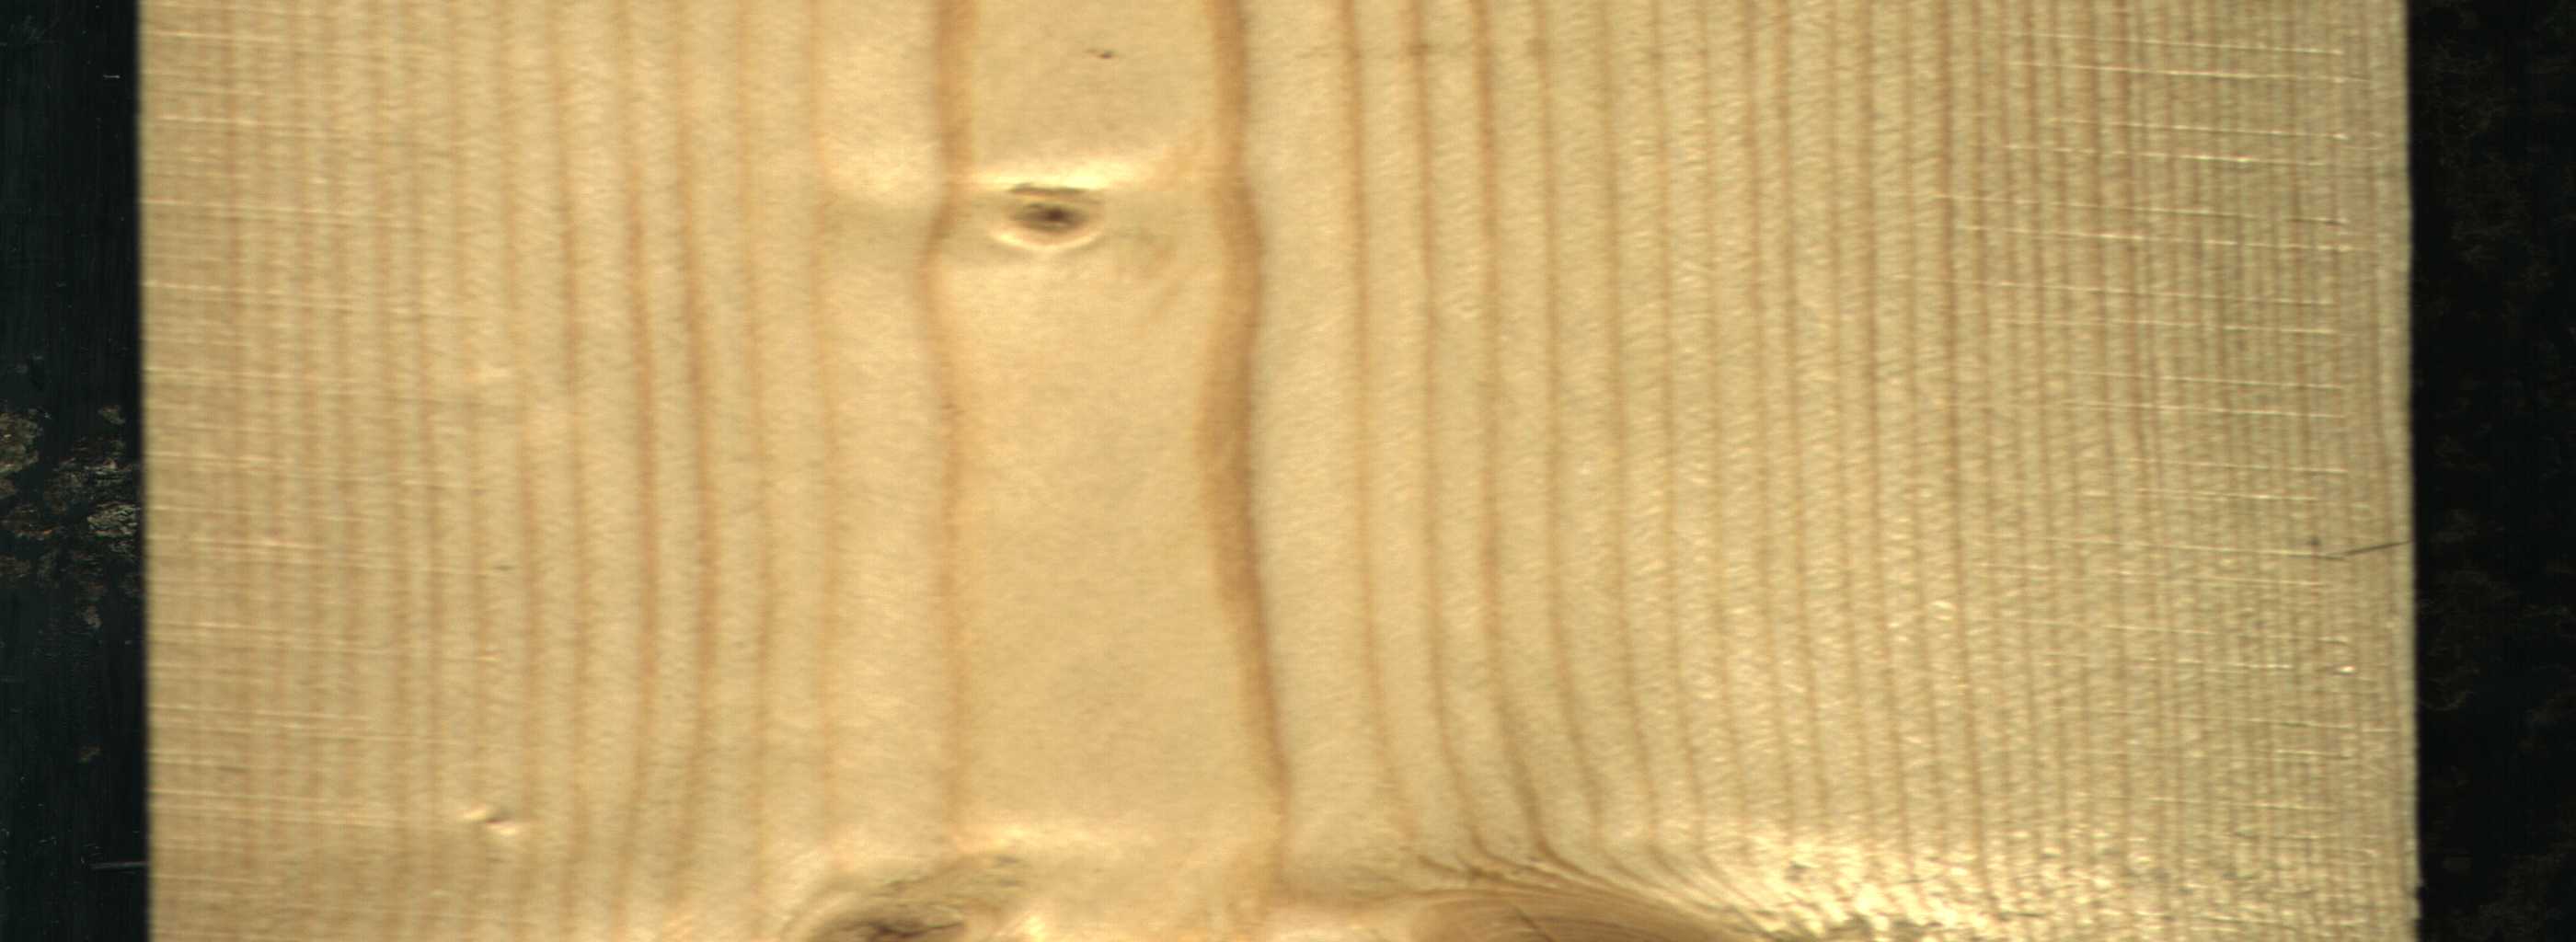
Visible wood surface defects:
knot_with_crack
knot_with_crack
Live_Knot